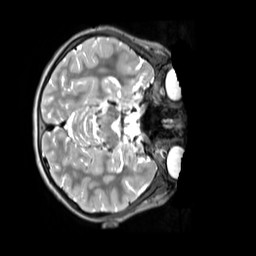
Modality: T2w
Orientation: axial
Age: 11
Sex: female
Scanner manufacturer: siemens
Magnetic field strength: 3 T
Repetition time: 3.2 s
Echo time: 0.408 s